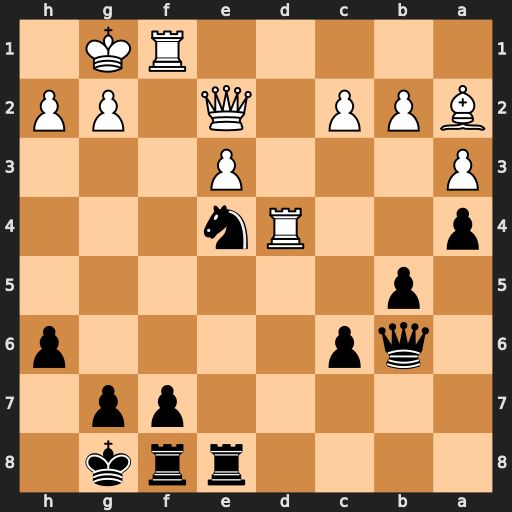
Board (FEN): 4rrk1/5pp1/1qp4p/1p6/p2Rn3/P3P3/BPP1Q1PP/5RK1
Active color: b
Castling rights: -
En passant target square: -
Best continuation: Ng3 hxg3 Qxd4 exd4 Rxe2